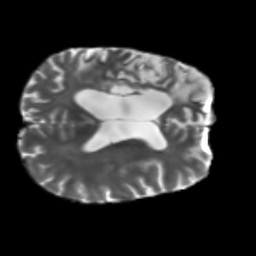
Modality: T2w
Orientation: axial
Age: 56
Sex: male
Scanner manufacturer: siemens
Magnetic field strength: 3 T
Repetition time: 5.25 s
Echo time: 0.08 s